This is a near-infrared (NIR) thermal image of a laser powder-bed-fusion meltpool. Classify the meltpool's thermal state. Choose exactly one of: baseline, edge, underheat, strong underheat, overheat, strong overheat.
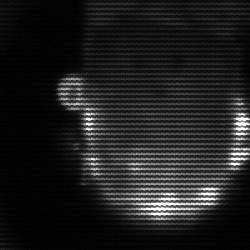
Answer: baseline